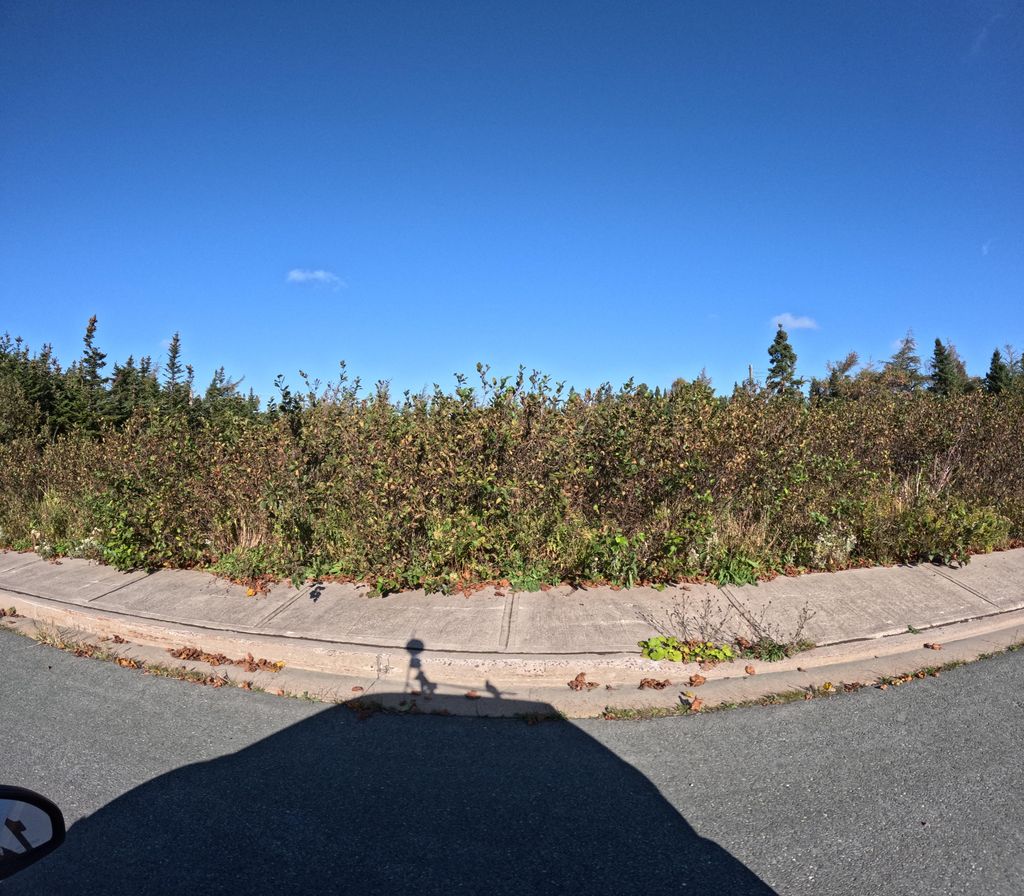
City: st_johns